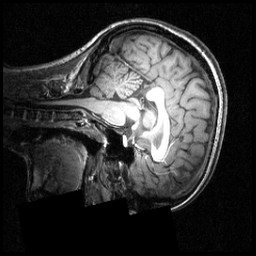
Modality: T1w
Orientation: sagittal
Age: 20
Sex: female
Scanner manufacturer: siemens
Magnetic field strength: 3.951 T
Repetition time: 1.5 s
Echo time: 0.00335 s